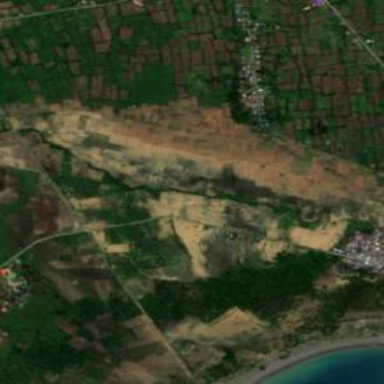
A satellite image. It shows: Farmland with rice crops producing rice.